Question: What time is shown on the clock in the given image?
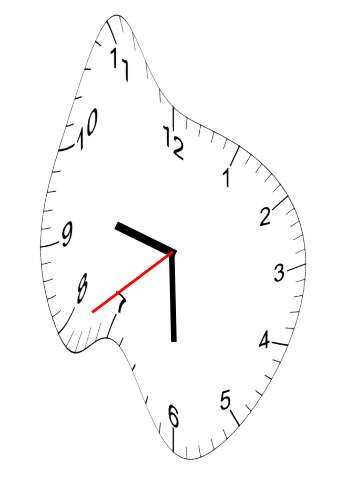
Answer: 09:29:39